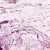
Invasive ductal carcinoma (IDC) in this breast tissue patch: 0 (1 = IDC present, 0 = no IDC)